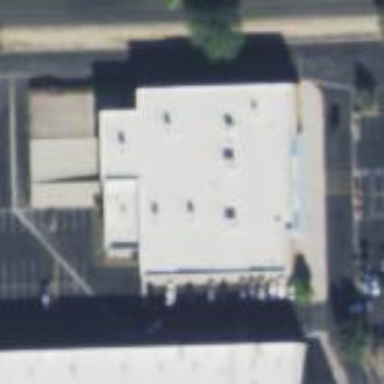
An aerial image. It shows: Building that serves as Trampoline Jump place.